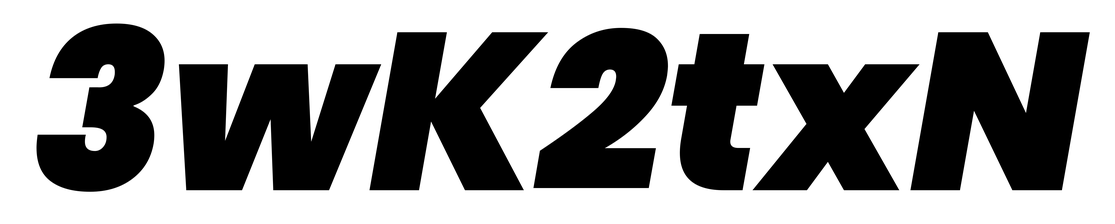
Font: Poppins-BlackItalic